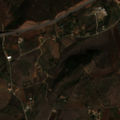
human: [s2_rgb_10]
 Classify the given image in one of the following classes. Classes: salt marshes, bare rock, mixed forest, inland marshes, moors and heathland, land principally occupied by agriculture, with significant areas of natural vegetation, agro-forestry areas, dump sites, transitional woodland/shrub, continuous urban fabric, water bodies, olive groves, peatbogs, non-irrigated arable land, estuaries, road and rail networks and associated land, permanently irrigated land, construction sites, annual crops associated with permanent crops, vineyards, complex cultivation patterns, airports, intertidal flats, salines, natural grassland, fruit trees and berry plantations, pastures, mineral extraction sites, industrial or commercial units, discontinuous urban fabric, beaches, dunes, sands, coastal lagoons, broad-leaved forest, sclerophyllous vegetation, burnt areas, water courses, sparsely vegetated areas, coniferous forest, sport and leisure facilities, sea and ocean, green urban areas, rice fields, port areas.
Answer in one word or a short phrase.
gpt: pastures, annual crops associated with permanent crops, complex cultivation patterns, sclerophyllous vegetation